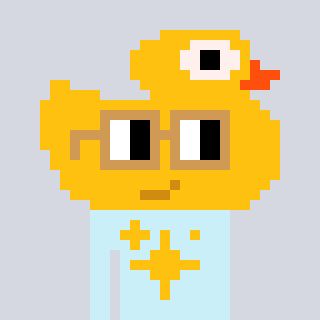
a pixel art character with square brown glasses, a ducky-shaped head and a cold-colored body on a cool background